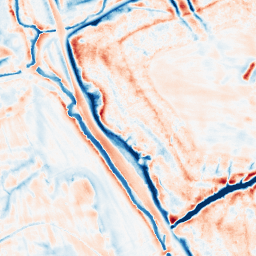
Category: edge_preserving
Decomposition family: bilateral
Decomposition parameters: d: 21
sigma_color: 75
sigma_space: 75
Upsampling method: bspline
Upsampling parameters: scale: 2
Upsampling scale: 2